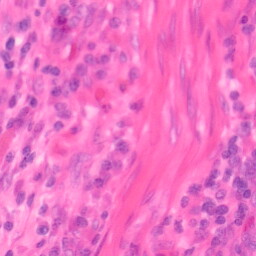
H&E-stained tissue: Colon